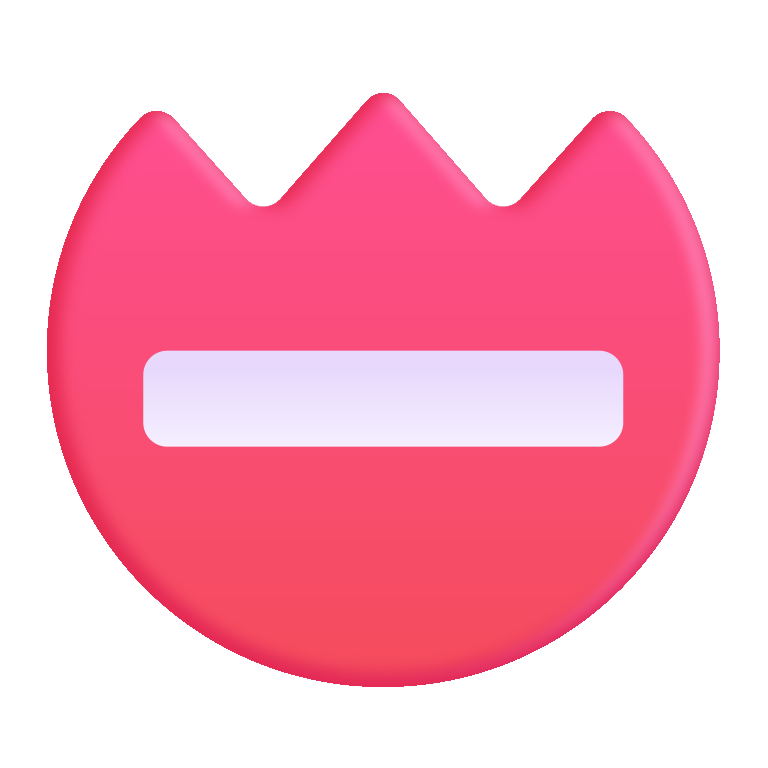
name badge color